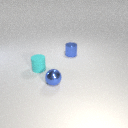
small blue metal sphere in front of small cyan rubber cylinder